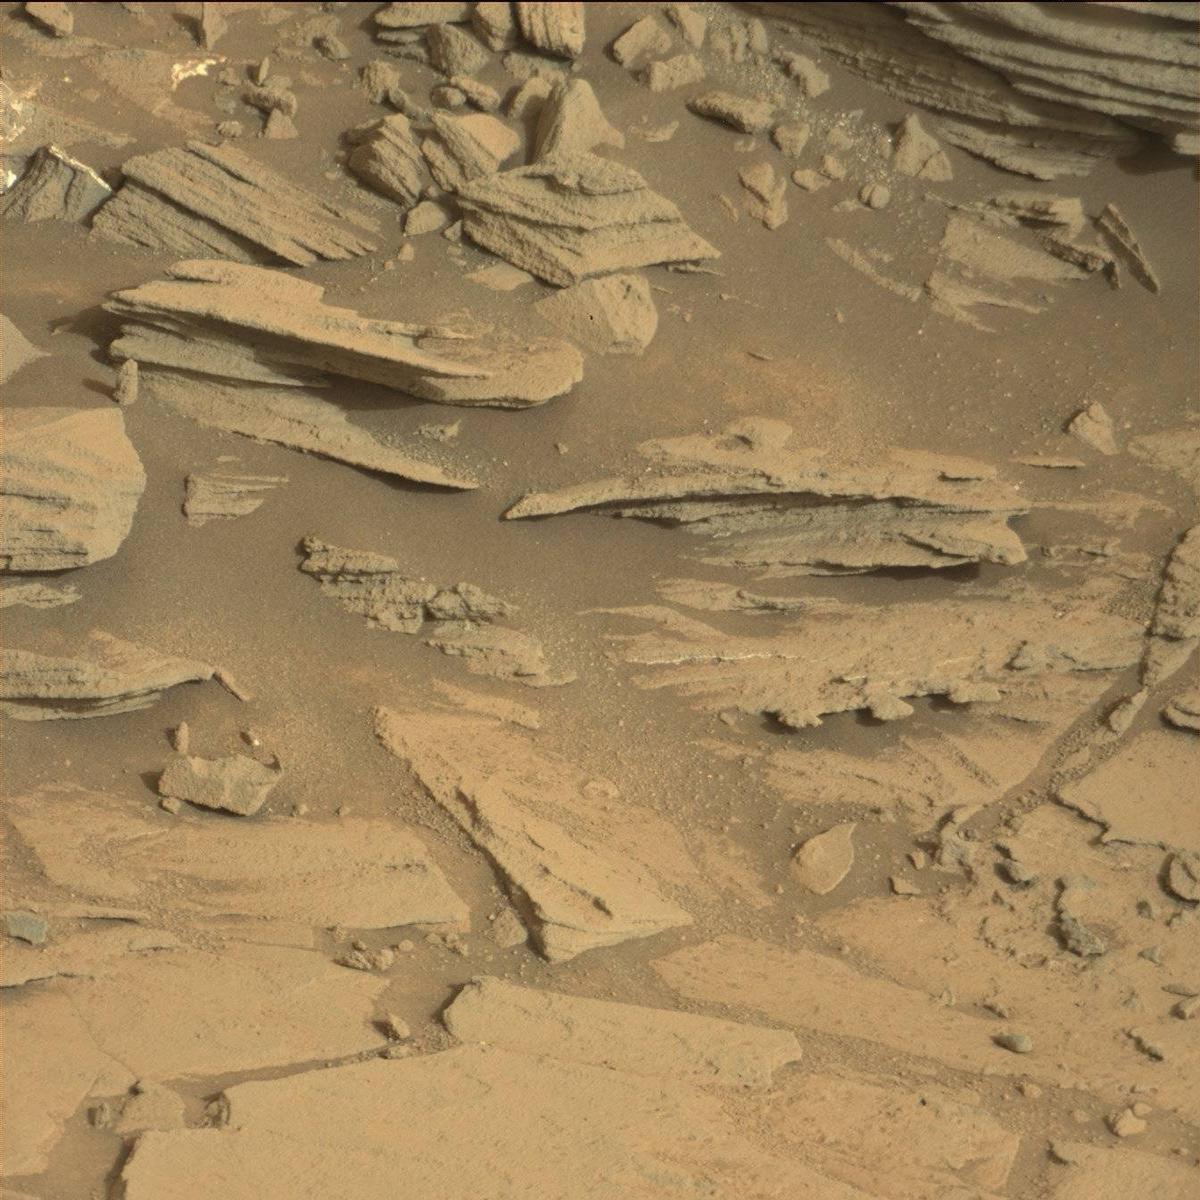
Terrain classes present: Bedrock, Rock, Sand / Soil